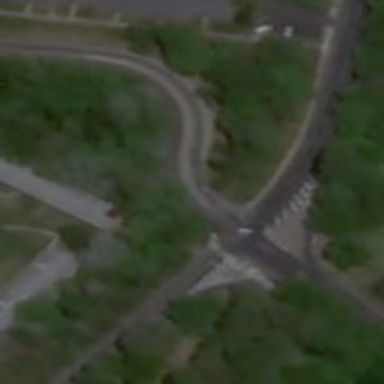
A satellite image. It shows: Marked crossing on the road.